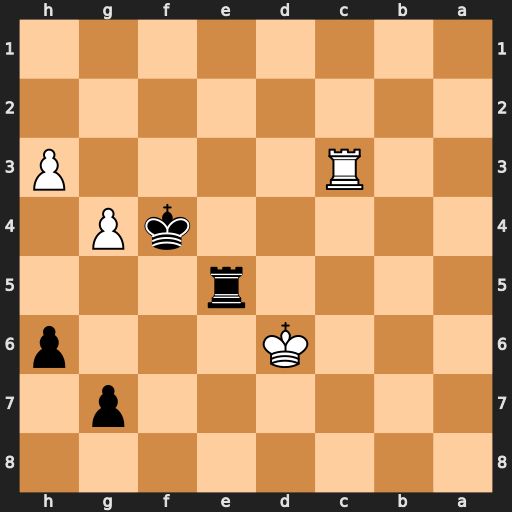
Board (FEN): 8/6p1/3K3p/4r3/5kP1/2R4P/8/8
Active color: b
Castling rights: -
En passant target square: -
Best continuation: g5 Rc6 Re3